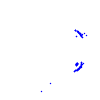
Particle: pion